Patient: sex M, age 65
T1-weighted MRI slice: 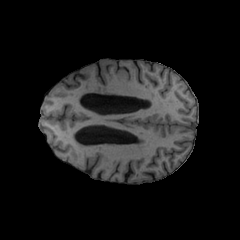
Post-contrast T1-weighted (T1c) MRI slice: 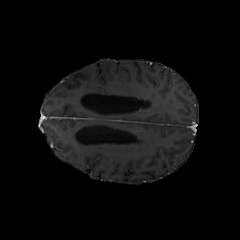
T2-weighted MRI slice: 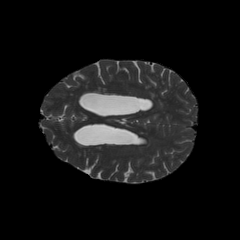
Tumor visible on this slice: no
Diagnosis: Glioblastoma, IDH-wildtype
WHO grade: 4